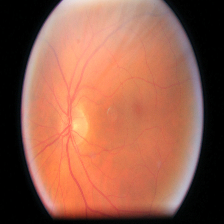
Diabetic retinopathy grade: Moderate